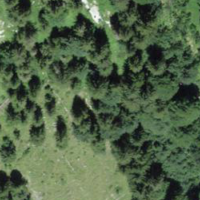
EUNIS habitat code: 41
Species observed at this site:
Saxifraga aizoides